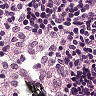
Metastatic tissue present: no